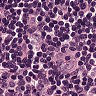
Metastatic tissue present: no